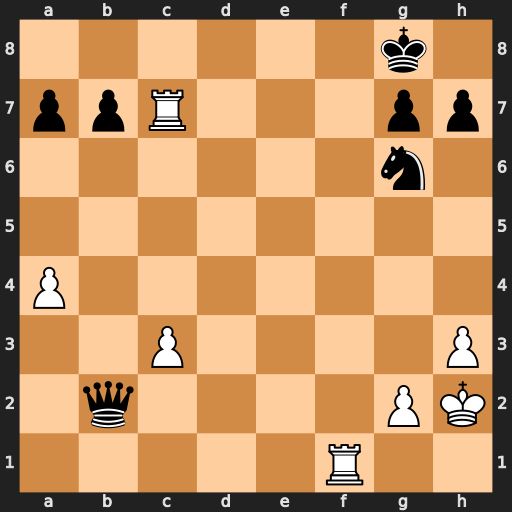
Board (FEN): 6k1/ppR3pp/6n1/8/P7/2P4P/1q4PK/5R2
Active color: w
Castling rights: -
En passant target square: -
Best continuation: Rc8+ Nf8 Rfxf8#